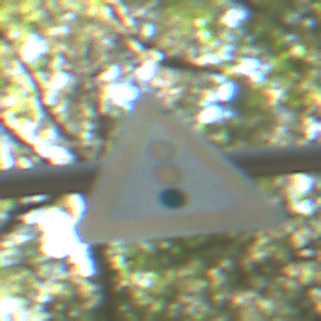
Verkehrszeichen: Lichtzeichenanlage
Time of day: Midday
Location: Outdoor (Nature)
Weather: Clear
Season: NotSpecified
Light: Natural